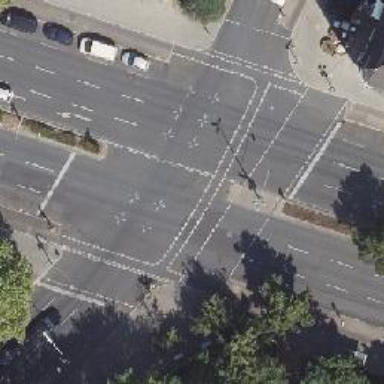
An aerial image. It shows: The road has dashed lane divider on the left and solid road divider on the right.